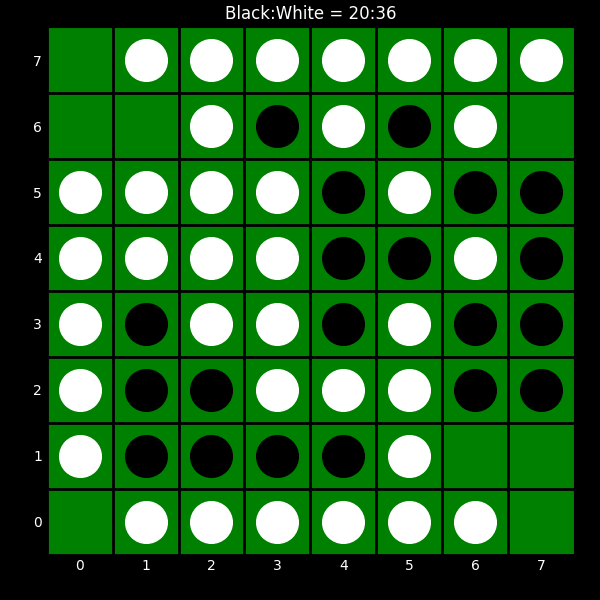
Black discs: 20
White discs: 36